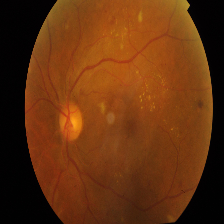
Diabetic retinopathy grade: Proliferative DR